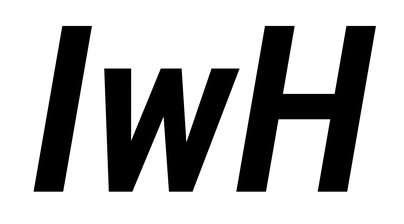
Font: Roboto-Italic_Condensed_SemiBold_Italic